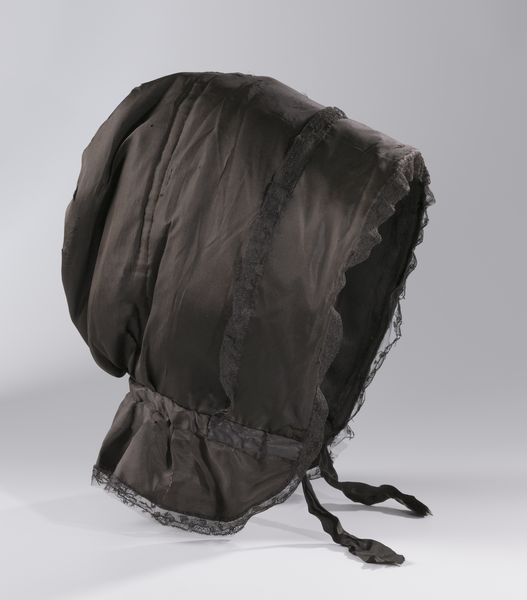
Titel: Kap of calèche (Thérèse) van gewatteerde zwarte ripszijde, oorspronkelijk gesteund door drie (één ontbreekt) baleinen, gevoerd met zwarte zijde en afgezet met zwarte kant
Standort: Amsterdam
Institution: Rijksmuseum
Schlagwörter: folds, hat, women, black, dark, face, female, grey, hair, lace, ladies, lady, old, woman, picture, brown, background, head, sun, child, ribbon, color, shadow, bonnet, cap, silk, photo, tie, antique, shine, form, cloth, foreground, shade, ribbons, clothing, fashion, plain, ties, fabrick, photograph, needlework, hood, center, real, pilgrim, cotton, item, head covering, delicate, brim, 3d, from, hide, sheen, trimmed, frayed, poke, gathered, bap, handmade, sculptured, folders, poke bonnet, sewn, women's headware, secrect, women's clothing